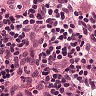
Metastatic tissue present: no